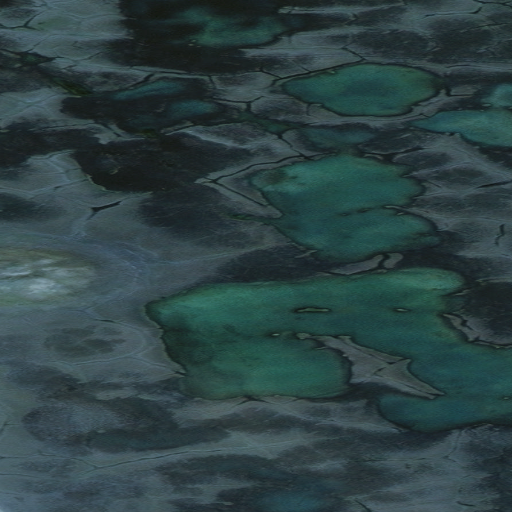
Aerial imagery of mountain in Alaska named Prudhoe Mound containing only unknown